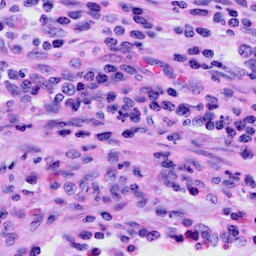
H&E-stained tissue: Cervix